Question: I've been trying to use the sample app in the flutter_beacon library to detect beacons nearby and have bought an "" iBeacon that I have set up and can detect using the "" app from the google play store. I made sure to allow location tracking within the sample app, as well as having a constant wifi connection and having my Bluetooth on. It just doesn't pick it up and by that, I mean that I have a spinning circle in the middle of the screen, and in my console in "Android Studio" I get the message
> I/flutter (15631): {"region":{"identifier":"Cubeacon","proximityUUID":"cb10023f-a318-3394-4199-a8730c7c1aec"},"beacons":[]}
every half second or so.
The repo for the sample app is the master branch here: <URL>.
The phone is an original Pixel but as I said, I can detect the beacon using another beacon detection app so I doubt its a hardware issue.
Below is the image of the screen. (Taken from the android emulator in android studio for ease of screenshotting rather than the actual phone).
image

Any suggestions or solutions would be greatly appreciated. If you need anything else from me then I would be more than happy to oblige.
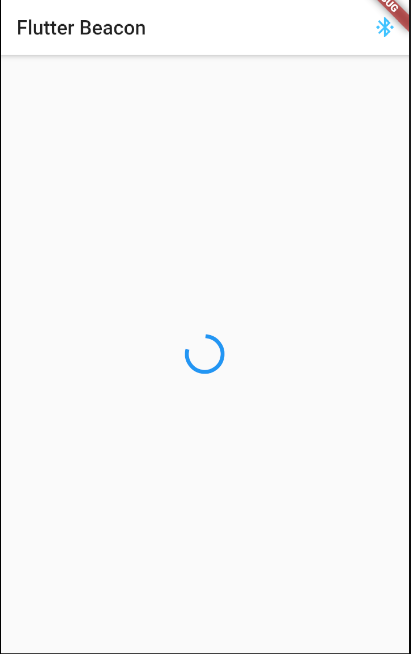
Answer: The problem is that the beacon region defined in the sample app has Proximity UUID cb10023f-a318-3394-4199-a8730c7c1aec, and the beacon used for testing has Proximity UUID EBEFD083-70A2-47C8-9837-E7B5634DF524. These must be the same. To get the program to work, change the region definition in the Flutter sample to match your beacon's UUID: EBEFD083-70A2-47C8-9837-E7B5634DF524.